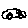
Label: car